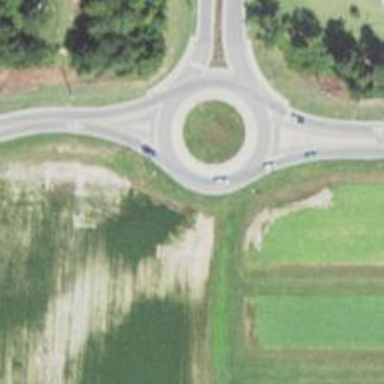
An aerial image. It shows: Roundabout on primary highway.